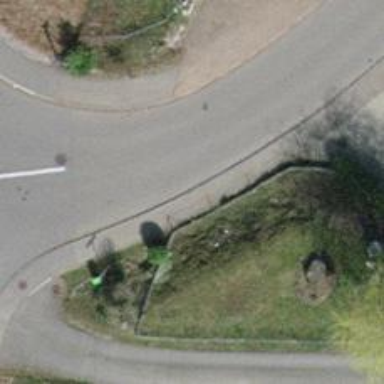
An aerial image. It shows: Kerb serving as barrier.